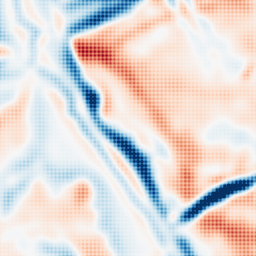
Category: multiscale
Decomposition family: dog
Decomposition parameters: sigma_low: 5
sigma_high: 10
Upsampling method: sinc_hamming
Upsampling parameters: scale: 8
kernel_size: 8
Upsampling scale: 8